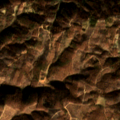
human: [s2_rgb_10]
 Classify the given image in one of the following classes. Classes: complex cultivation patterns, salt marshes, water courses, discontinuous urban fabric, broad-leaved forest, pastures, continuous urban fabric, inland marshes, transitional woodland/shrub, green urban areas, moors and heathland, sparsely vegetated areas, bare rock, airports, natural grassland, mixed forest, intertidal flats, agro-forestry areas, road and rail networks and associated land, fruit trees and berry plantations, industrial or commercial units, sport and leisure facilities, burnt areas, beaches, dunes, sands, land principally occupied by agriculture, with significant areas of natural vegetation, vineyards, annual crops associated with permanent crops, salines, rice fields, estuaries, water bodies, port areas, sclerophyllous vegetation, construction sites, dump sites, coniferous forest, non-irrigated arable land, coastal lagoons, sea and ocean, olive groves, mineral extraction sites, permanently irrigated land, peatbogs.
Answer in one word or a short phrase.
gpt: mixed forest, transitional woodland/shrub